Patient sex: M
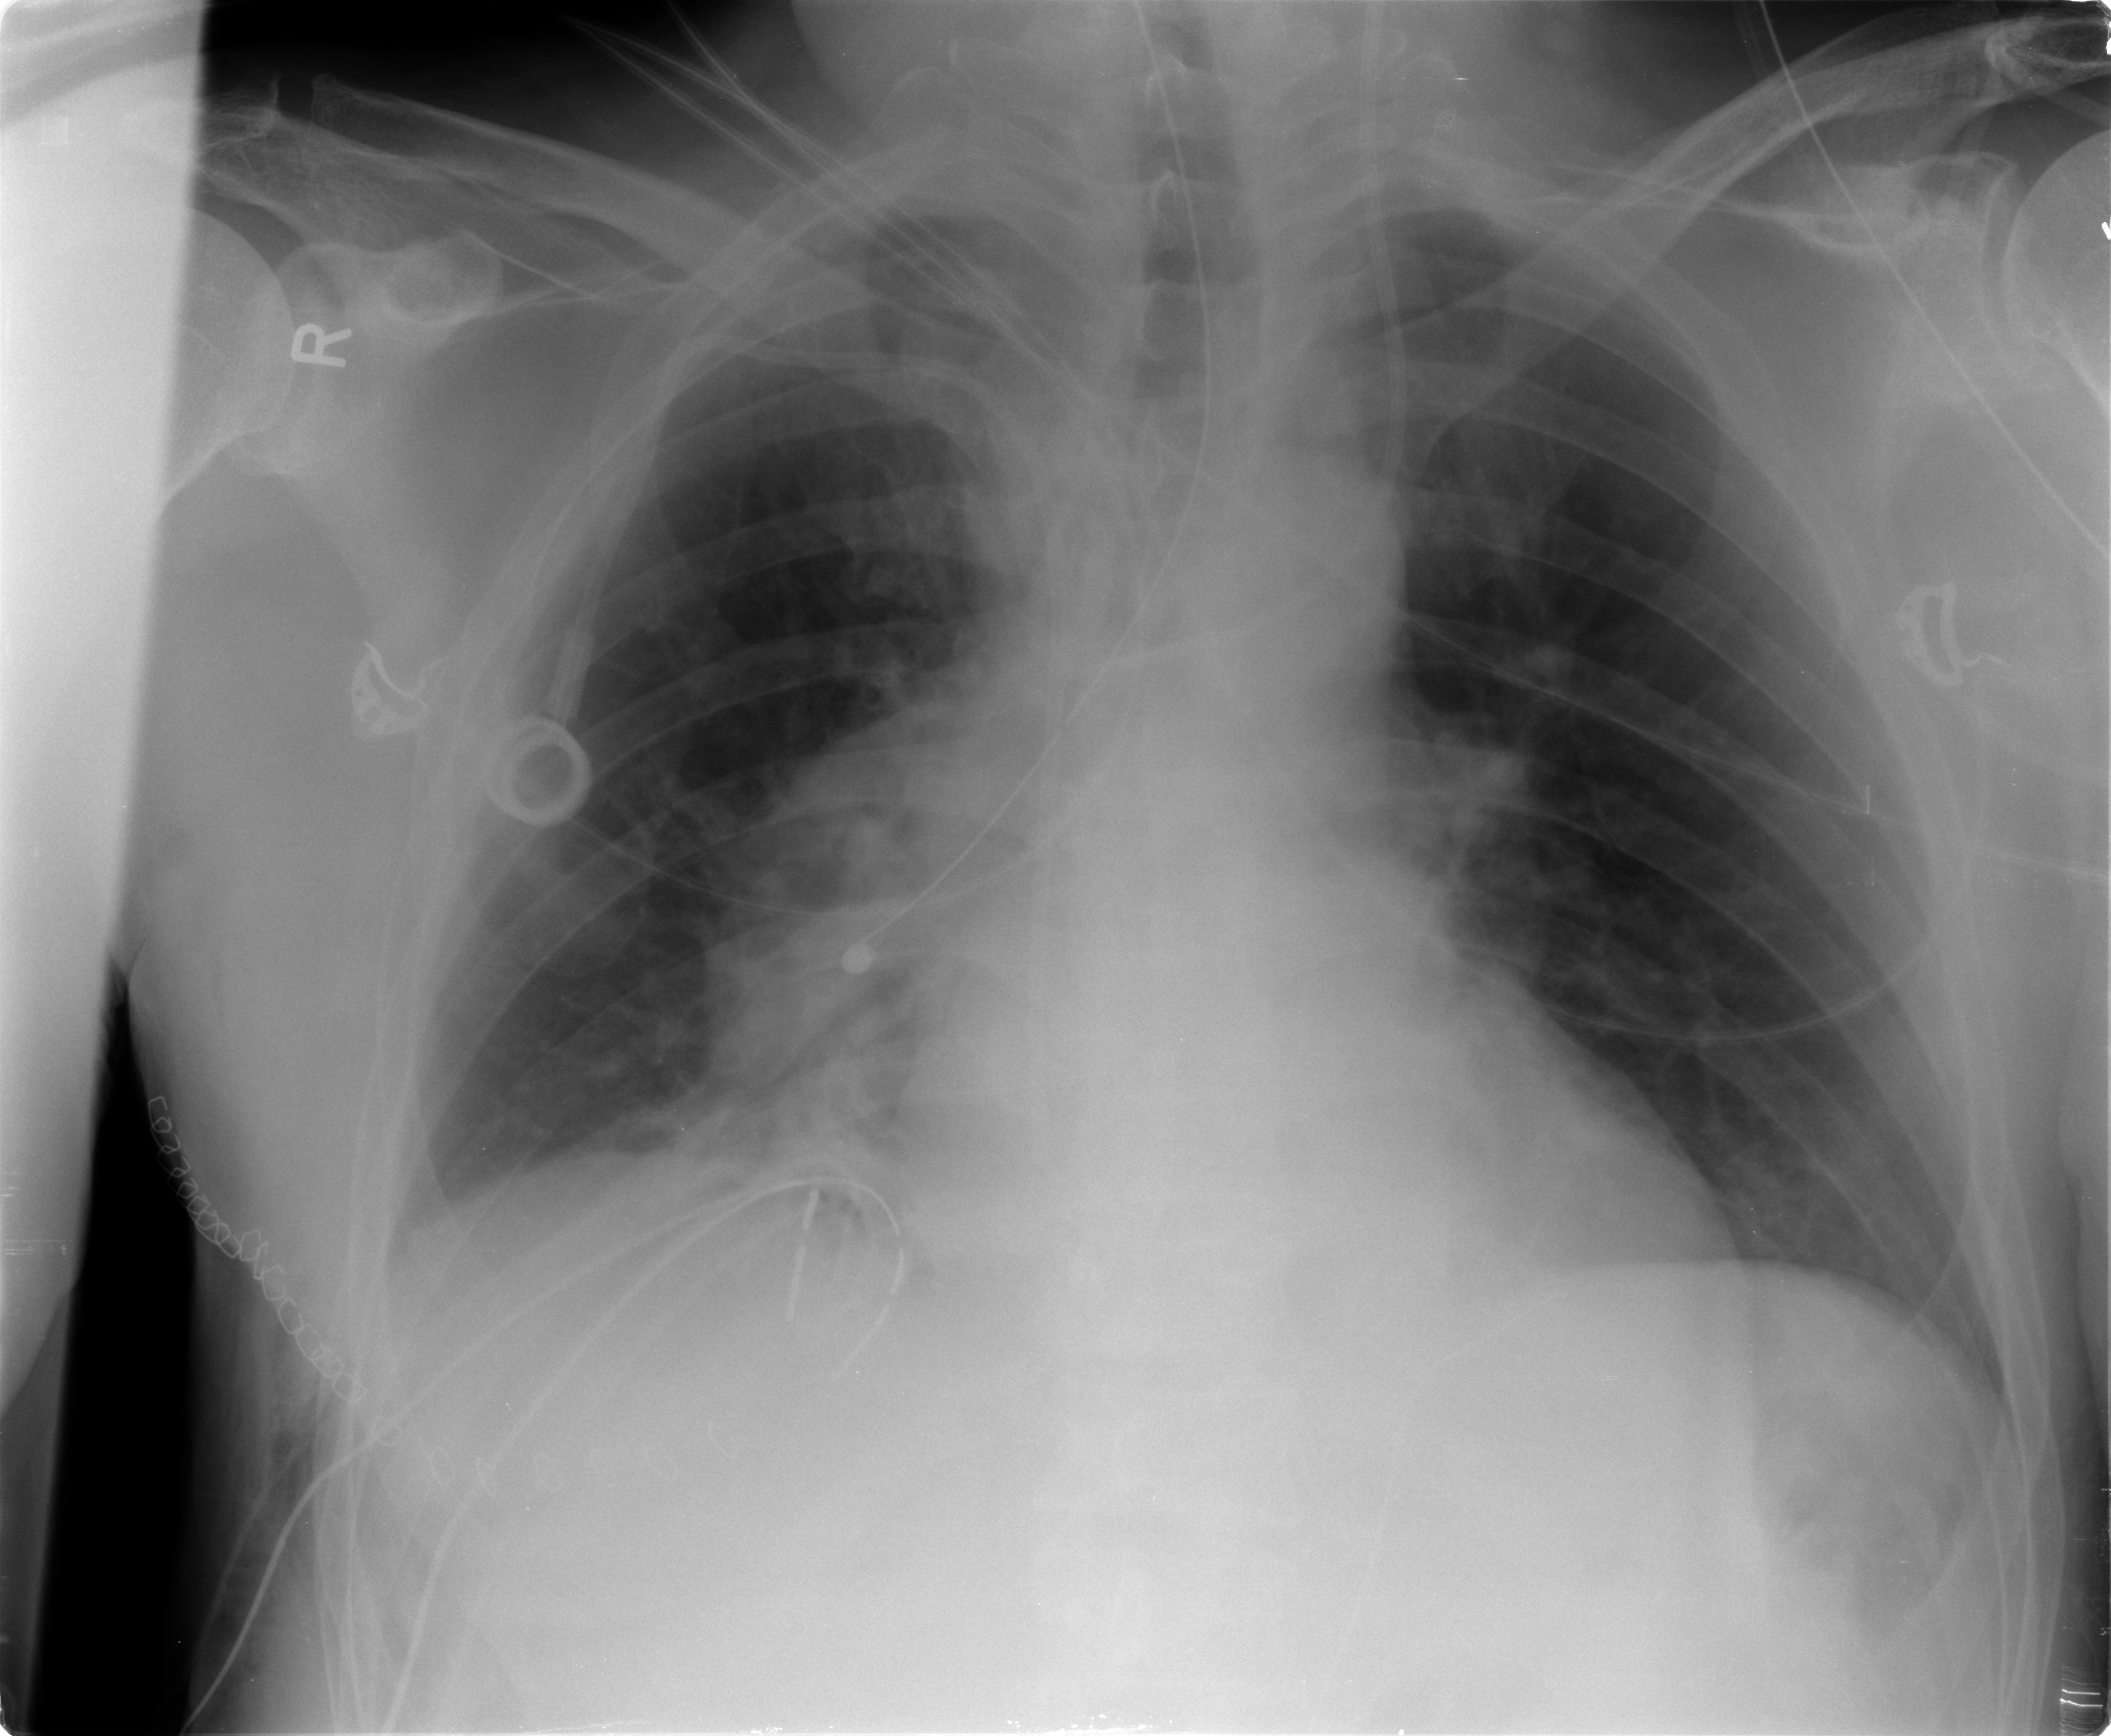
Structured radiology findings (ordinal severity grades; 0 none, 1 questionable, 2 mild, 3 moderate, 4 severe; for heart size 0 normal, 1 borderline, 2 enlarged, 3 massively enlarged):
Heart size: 0
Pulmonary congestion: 2
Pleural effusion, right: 0
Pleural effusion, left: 0
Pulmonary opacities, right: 2
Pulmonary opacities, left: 0
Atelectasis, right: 2
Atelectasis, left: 0